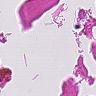
Metastatic tissue present: no